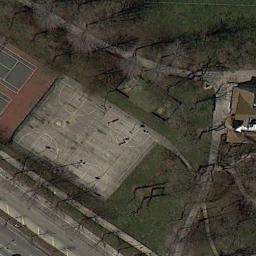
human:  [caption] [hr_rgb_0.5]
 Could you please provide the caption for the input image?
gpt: Two basketball courts on the lawn with some trees and two badminton courts beside .

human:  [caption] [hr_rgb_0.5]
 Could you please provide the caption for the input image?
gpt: There are many basketball courts in the picture .

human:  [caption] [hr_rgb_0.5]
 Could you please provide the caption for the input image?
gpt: The basketball court on the concrete and playgrounds are surrounded by sparse trees .

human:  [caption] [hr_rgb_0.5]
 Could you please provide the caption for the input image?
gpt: There are two basketball courts on the open place next to a road .

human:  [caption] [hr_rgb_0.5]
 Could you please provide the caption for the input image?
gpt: The badminton courts are next to the basketball courts .